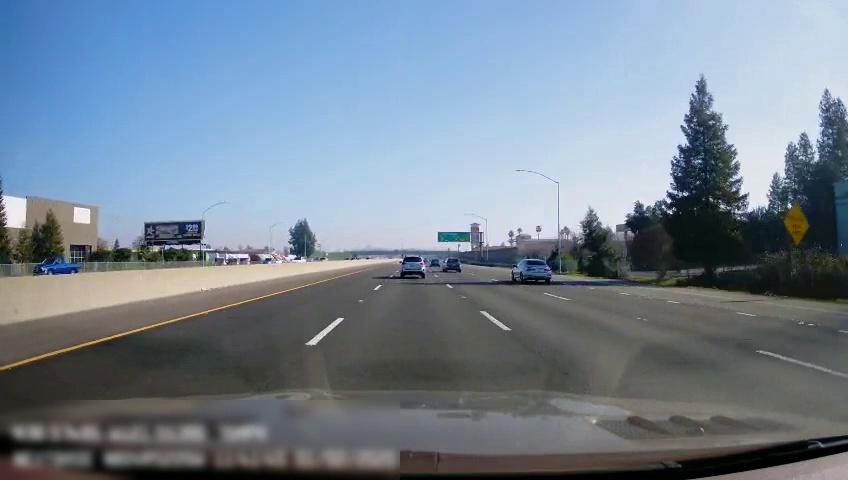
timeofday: Day
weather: Sunny
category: Vehicles | Truck
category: Vehicles | SUV
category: Drivable Space
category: Vehicles | SUV
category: Vehicles | Car
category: Vehicles | Car
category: Vehicles | SUV
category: Lanes | Current Lane
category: Lanes | Current Lane
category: Lanes | Current Lane
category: Lanes | Alternate Lane
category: Lanes | Alternate Lane
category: Traffic | Signs
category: Traffic | Signs